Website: home-depot
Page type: billing-address
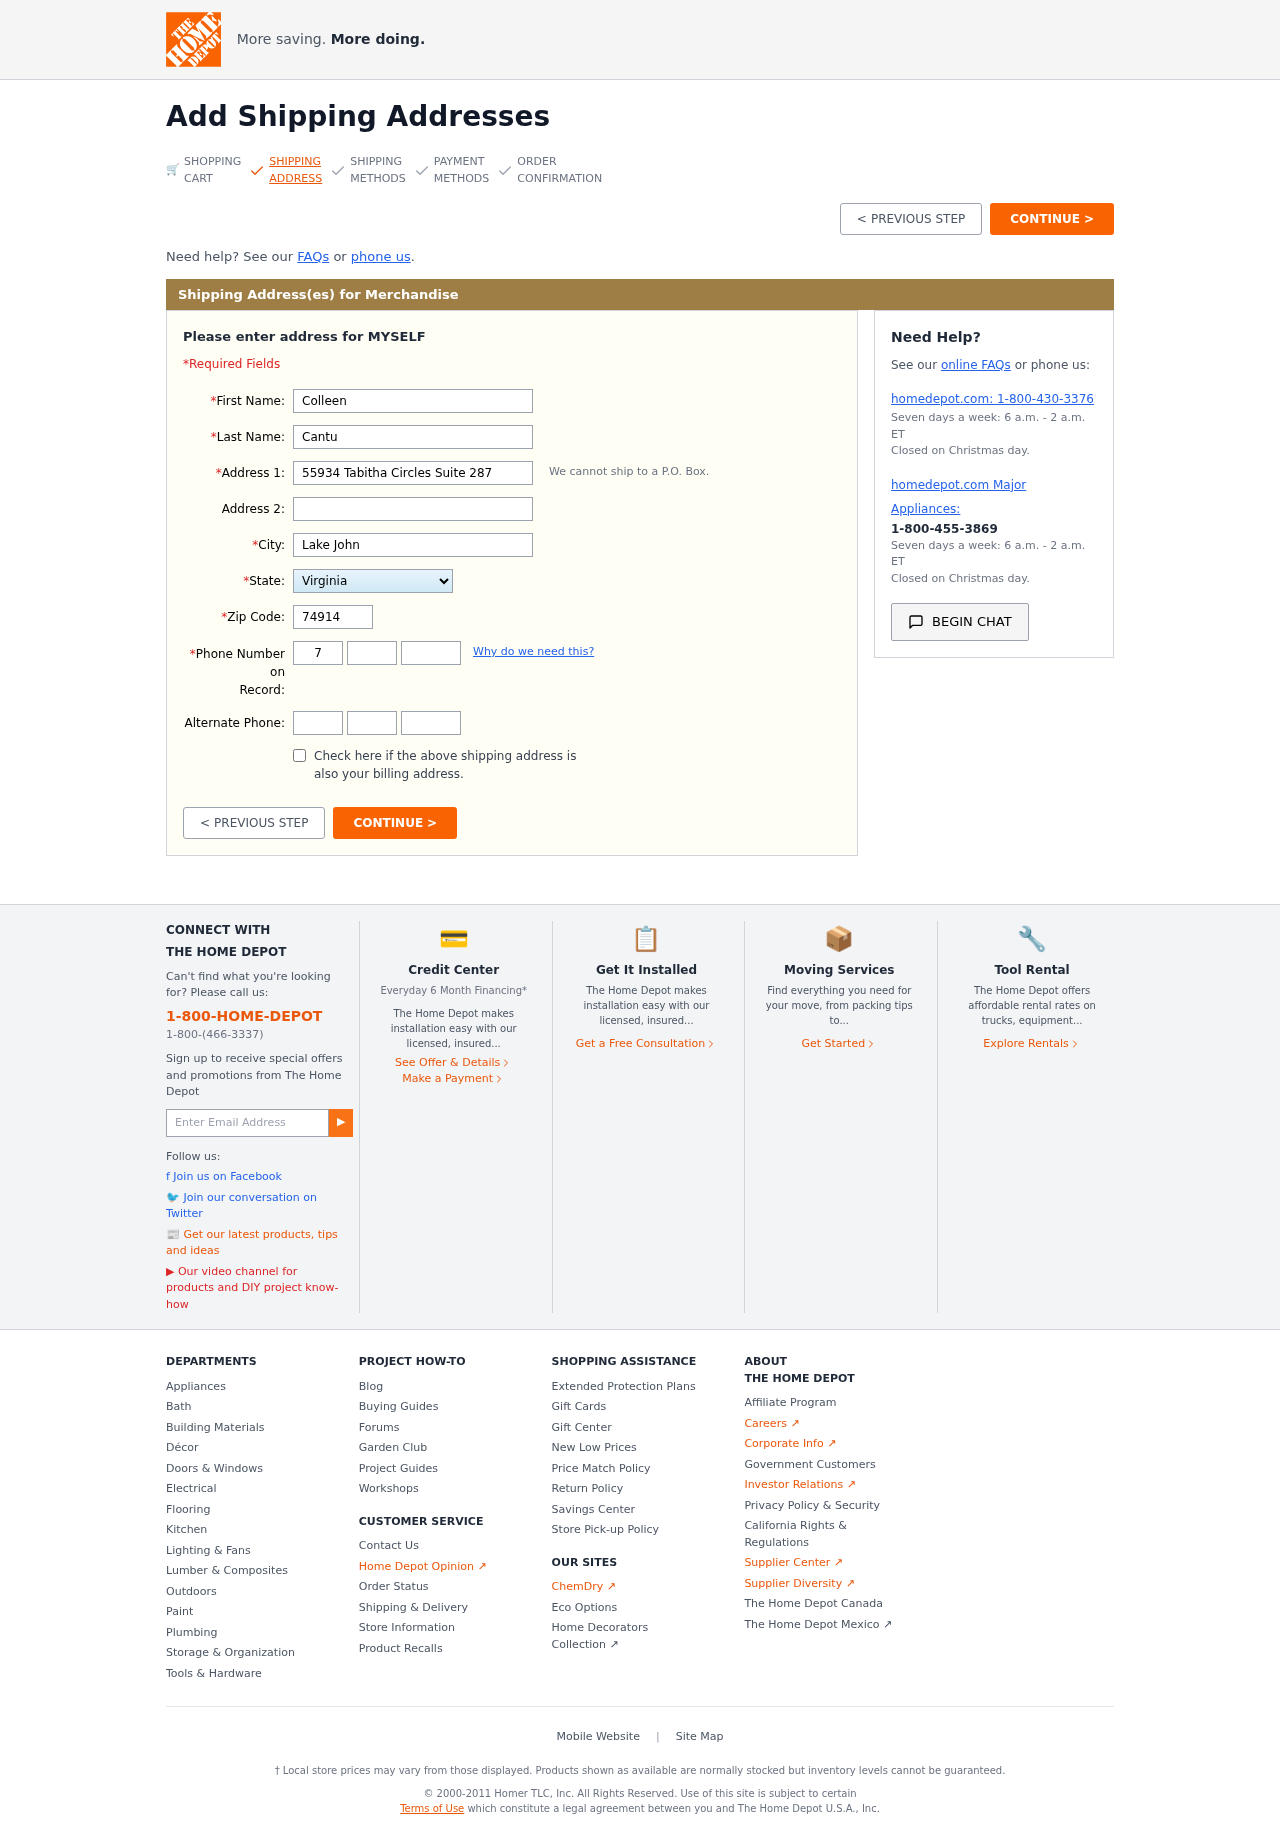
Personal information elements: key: PII_STATE
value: Virginia
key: PII_FIRSTNAME
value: Colleen
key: PII_LASTNAME
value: Cantu
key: PII_STREET
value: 55934 Tabitha Circles Suite 287
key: PII_CITY
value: Lake John
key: PII_POSTCODE
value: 74914
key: PII_PHONE_AREA
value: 709
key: PII_PHONE_PREFIX
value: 626
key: PII_PHONE_LINE
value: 6567